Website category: auto
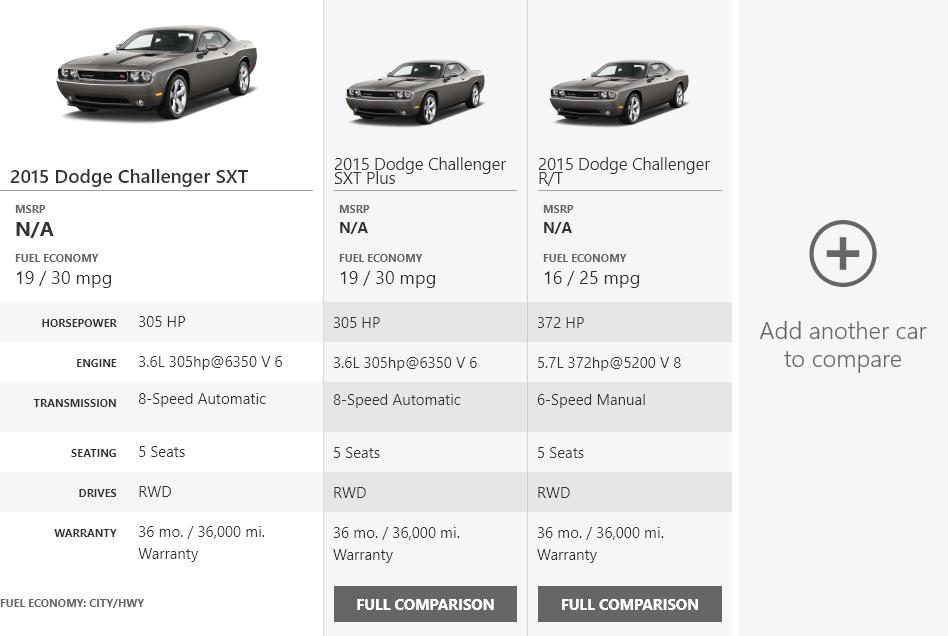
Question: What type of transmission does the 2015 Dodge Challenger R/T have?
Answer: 6-Speed Manual

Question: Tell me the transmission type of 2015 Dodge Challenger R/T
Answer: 6-Speed Manual

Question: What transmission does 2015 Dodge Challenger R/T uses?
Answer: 6-Speed Manual

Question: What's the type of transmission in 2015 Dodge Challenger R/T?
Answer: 6-Speed Manual

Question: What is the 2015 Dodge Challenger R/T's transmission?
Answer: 6-Speed Manual

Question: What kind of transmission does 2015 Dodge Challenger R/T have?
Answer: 6-Speed Manual

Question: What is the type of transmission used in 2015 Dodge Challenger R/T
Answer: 6-Speed Manual

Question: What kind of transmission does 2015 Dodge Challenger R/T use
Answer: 6-Speed Manual

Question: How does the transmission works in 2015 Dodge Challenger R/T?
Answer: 6-Speed Manual

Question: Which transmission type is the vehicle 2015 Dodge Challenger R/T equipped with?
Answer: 6-Speed Manual

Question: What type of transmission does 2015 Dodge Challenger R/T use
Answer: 6-Speed Manual

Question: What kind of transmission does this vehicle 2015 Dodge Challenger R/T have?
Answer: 6-Speed Manual

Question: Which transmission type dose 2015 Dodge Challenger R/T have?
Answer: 6-Speed Manual

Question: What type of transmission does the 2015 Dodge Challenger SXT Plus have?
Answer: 8-Speed Automatic

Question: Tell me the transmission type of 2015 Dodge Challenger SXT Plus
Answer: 8-Speed Automatic

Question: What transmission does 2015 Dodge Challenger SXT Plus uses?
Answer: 8-Speed Automatic

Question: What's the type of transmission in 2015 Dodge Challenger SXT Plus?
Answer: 8-Speed Automatic

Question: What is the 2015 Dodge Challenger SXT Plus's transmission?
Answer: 8-Speed Automatic

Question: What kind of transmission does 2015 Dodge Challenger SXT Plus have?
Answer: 8-Speed Automatic

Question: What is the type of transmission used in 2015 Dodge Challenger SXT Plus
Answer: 8-Speed Automatic

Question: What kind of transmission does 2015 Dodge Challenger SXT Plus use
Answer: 8-Speed Automatic

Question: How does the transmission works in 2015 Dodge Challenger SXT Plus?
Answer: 8-Speed Automatic

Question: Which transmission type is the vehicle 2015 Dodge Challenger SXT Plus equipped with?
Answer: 8-Speed Automatic

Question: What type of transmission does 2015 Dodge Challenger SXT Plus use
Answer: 8-Speed Automatic

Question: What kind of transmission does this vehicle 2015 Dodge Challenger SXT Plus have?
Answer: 8-Speed Automatic

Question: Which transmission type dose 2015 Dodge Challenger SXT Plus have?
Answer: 8-Speed Automatic

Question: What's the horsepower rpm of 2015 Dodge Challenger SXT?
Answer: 305 HP

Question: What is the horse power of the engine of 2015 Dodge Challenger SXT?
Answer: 305 HP

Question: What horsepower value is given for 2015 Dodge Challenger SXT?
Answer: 305 HP

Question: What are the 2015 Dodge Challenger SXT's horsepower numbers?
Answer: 305 HP

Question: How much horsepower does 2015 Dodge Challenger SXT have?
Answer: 305 HP

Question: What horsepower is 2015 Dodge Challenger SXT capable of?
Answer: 305 HP

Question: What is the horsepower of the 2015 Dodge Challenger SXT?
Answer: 305 HP

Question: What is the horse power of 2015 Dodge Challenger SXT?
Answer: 305 HP

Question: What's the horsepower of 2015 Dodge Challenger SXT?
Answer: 305 HP

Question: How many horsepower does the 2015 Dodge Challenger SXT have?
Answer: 305 HP

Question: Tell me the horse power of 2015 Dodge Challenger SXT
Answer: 305 HP

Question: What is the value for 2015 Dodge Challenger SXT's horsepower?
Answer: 305 HP

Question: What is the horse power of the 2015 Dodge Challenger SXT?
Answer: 305 HP

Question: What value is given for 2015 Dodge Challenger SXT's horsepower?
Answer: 305 HP

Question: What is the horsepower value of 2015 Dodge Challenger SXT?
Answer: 305 HP

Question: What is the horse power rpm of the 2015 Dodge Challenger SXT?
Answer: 305 HP

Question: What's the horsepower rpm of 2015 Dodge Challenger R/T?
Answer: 372 HP

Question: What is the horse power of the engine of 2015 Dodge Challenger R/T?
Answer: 372 HP

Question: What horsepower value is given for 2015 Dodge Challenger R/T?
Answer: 372 HP

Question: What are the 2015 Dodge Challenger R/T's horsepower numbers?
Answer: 372 HP

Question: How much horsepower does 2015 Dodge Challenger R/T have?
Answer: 372 HP

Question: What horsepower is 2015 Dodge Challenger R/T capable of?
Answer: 372 HP

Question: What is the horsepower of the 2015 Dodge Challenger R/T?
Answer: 372 HP

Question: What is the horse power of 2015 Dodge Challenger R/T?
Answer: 372 HP

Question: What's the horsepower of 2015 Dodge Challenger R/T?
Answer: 372 HP

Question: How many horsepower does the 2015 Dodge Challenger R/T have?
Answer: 372 HP

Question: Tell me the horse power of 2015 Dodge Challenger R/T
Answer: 372 HP

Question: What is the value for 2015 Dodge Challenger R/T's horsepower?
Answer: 372 HP

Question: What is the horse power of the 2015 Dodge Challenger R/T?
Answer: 372 HP

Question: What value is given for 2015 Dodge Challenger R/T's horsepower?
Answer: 372 HP

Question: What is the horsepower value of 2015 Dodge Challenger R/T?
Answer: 372 HP

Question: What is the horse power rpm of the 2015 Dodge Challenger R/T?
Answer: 372 HP

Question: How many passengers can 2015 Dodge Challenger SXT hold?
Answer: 5 Seats

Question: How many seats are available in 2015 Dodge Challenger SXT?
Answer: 5 Seats

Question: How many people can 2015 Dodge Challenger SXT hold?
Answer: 5 Seats

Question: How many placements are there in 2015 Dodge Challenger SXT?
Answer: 5 Seats

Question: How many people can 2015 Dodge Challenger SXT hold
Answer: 5 Seats

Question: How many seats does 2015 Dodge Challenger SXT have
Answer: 5 Seats